Question: Is it possible to detect the touches in a scrollview which is filled with a grid of buttons as in the image below?

For example, in this image, i can only drag the scroll view by dragging on the red areas, but i would like to be able to scroll the scrollview no matter where it is touched (like the iPhone's home screen)?
Thanks
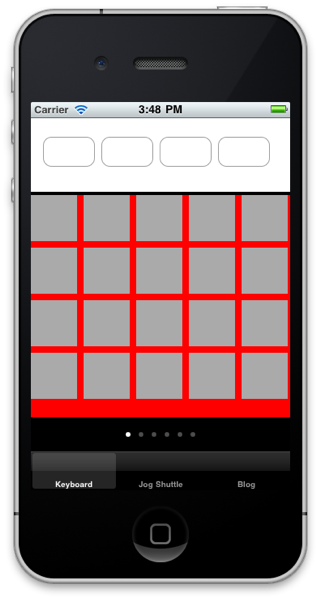
Answer: Yes, this is absolutely possible. Ironically enough, I had to do this last night. In my case, I was embedding a 'UIView' inside a 'UIScrollView', but I still wanted to detect taps and presses on my embedded view. To do this, I enabled user interaction on the 'UIView' and then attached a 'UITapGestureRecognizer' and a 'UILongPressGestureRecognizer' to it. It works beautifully. :)